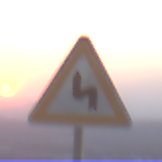
Verkehrszeichen: DoppelkurveZunaechstLinks
Umgebung: Outdoor, Suburban
Tageszeit: SunriseSunset
Wetter: Clear
Licht: Natural
Jahreszeit: NotSpecified
Kontrast: LowContrast